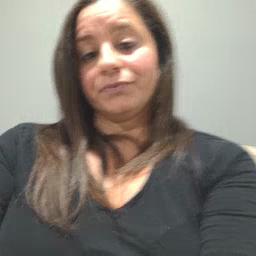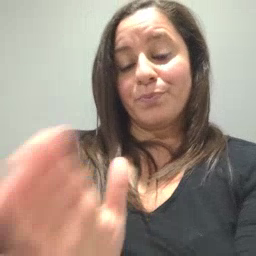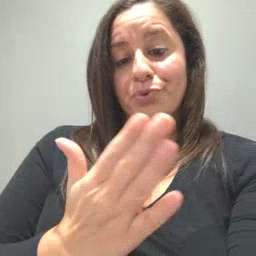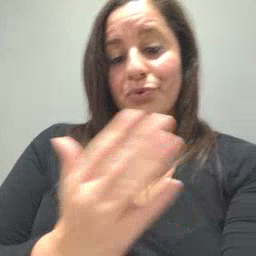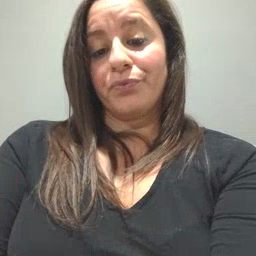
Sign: book